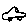
Label: car